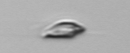
Label: Cryptophyta